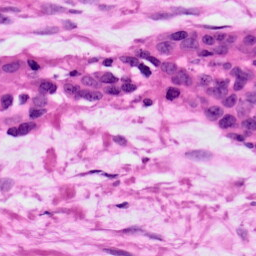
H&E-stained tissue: Ovarian